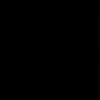
Label: dusty